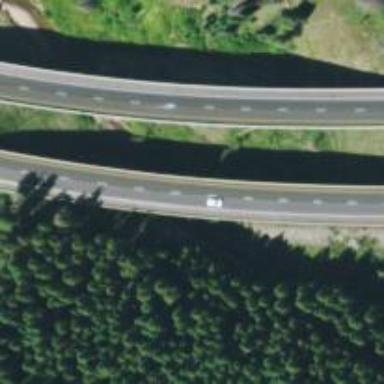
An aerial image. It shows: Viaduct bridge on asphalt motorway.